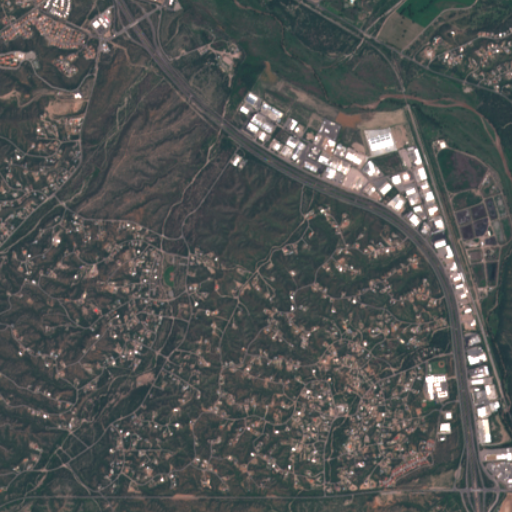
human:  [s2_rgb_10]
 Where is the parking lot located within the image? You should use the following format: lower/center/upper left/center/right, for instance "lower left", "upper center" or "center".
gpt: The parking lot is located in the center left of the image.
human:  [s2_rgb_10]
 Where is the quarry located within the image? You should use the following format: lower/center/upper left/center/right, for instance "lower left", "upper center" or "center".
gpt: There is no quarry in the image.